Interaction volume radius: 10 \u00c5
Interaction volume height: 10 \u00c5
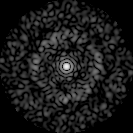
Disorder parameter: 0.831